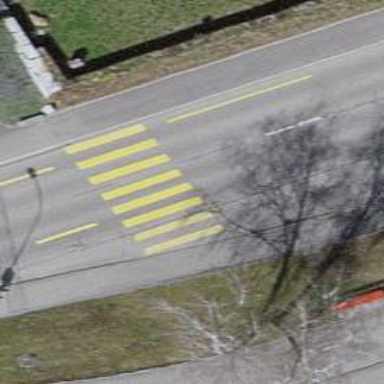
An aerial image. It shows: Uncontrolled zebra crossing with zebra markings.